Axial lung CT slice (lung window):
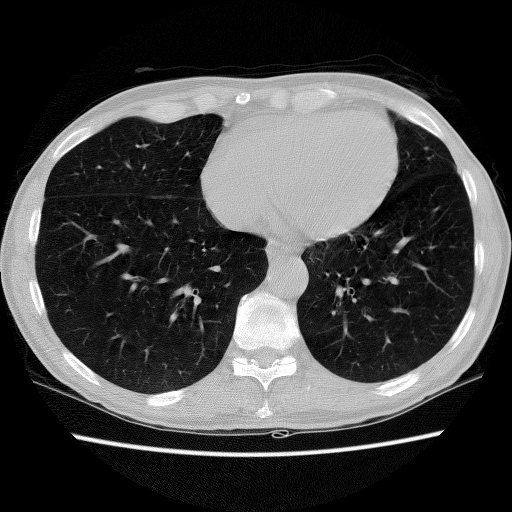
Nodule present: no